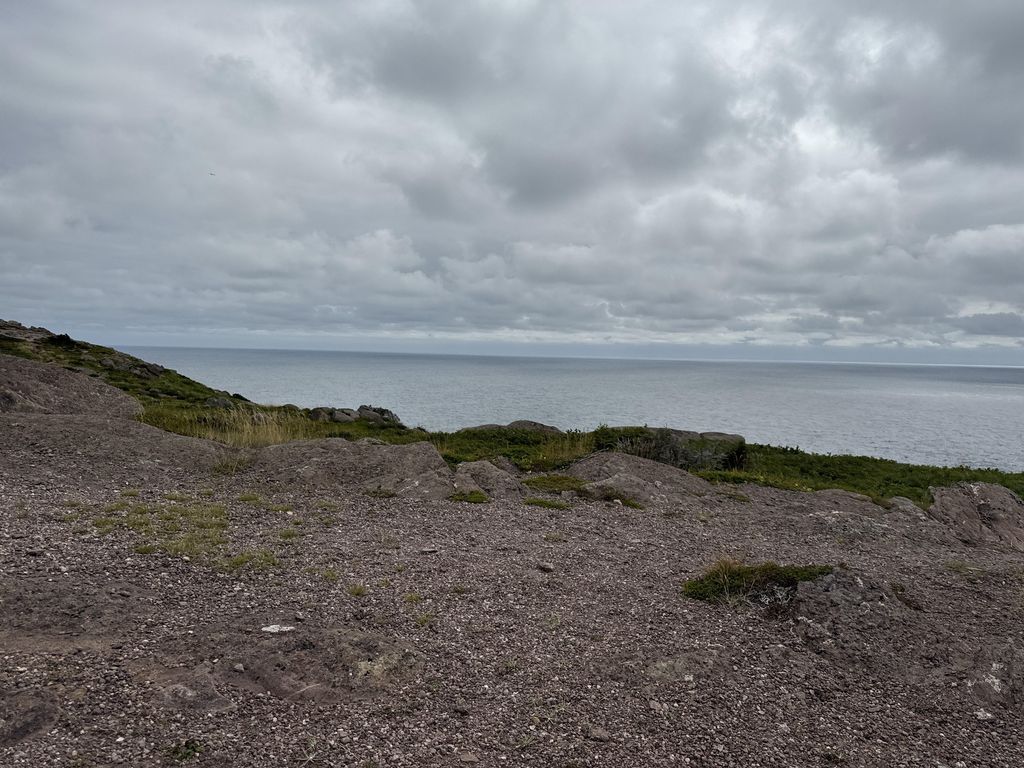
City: st_johns